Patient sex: M
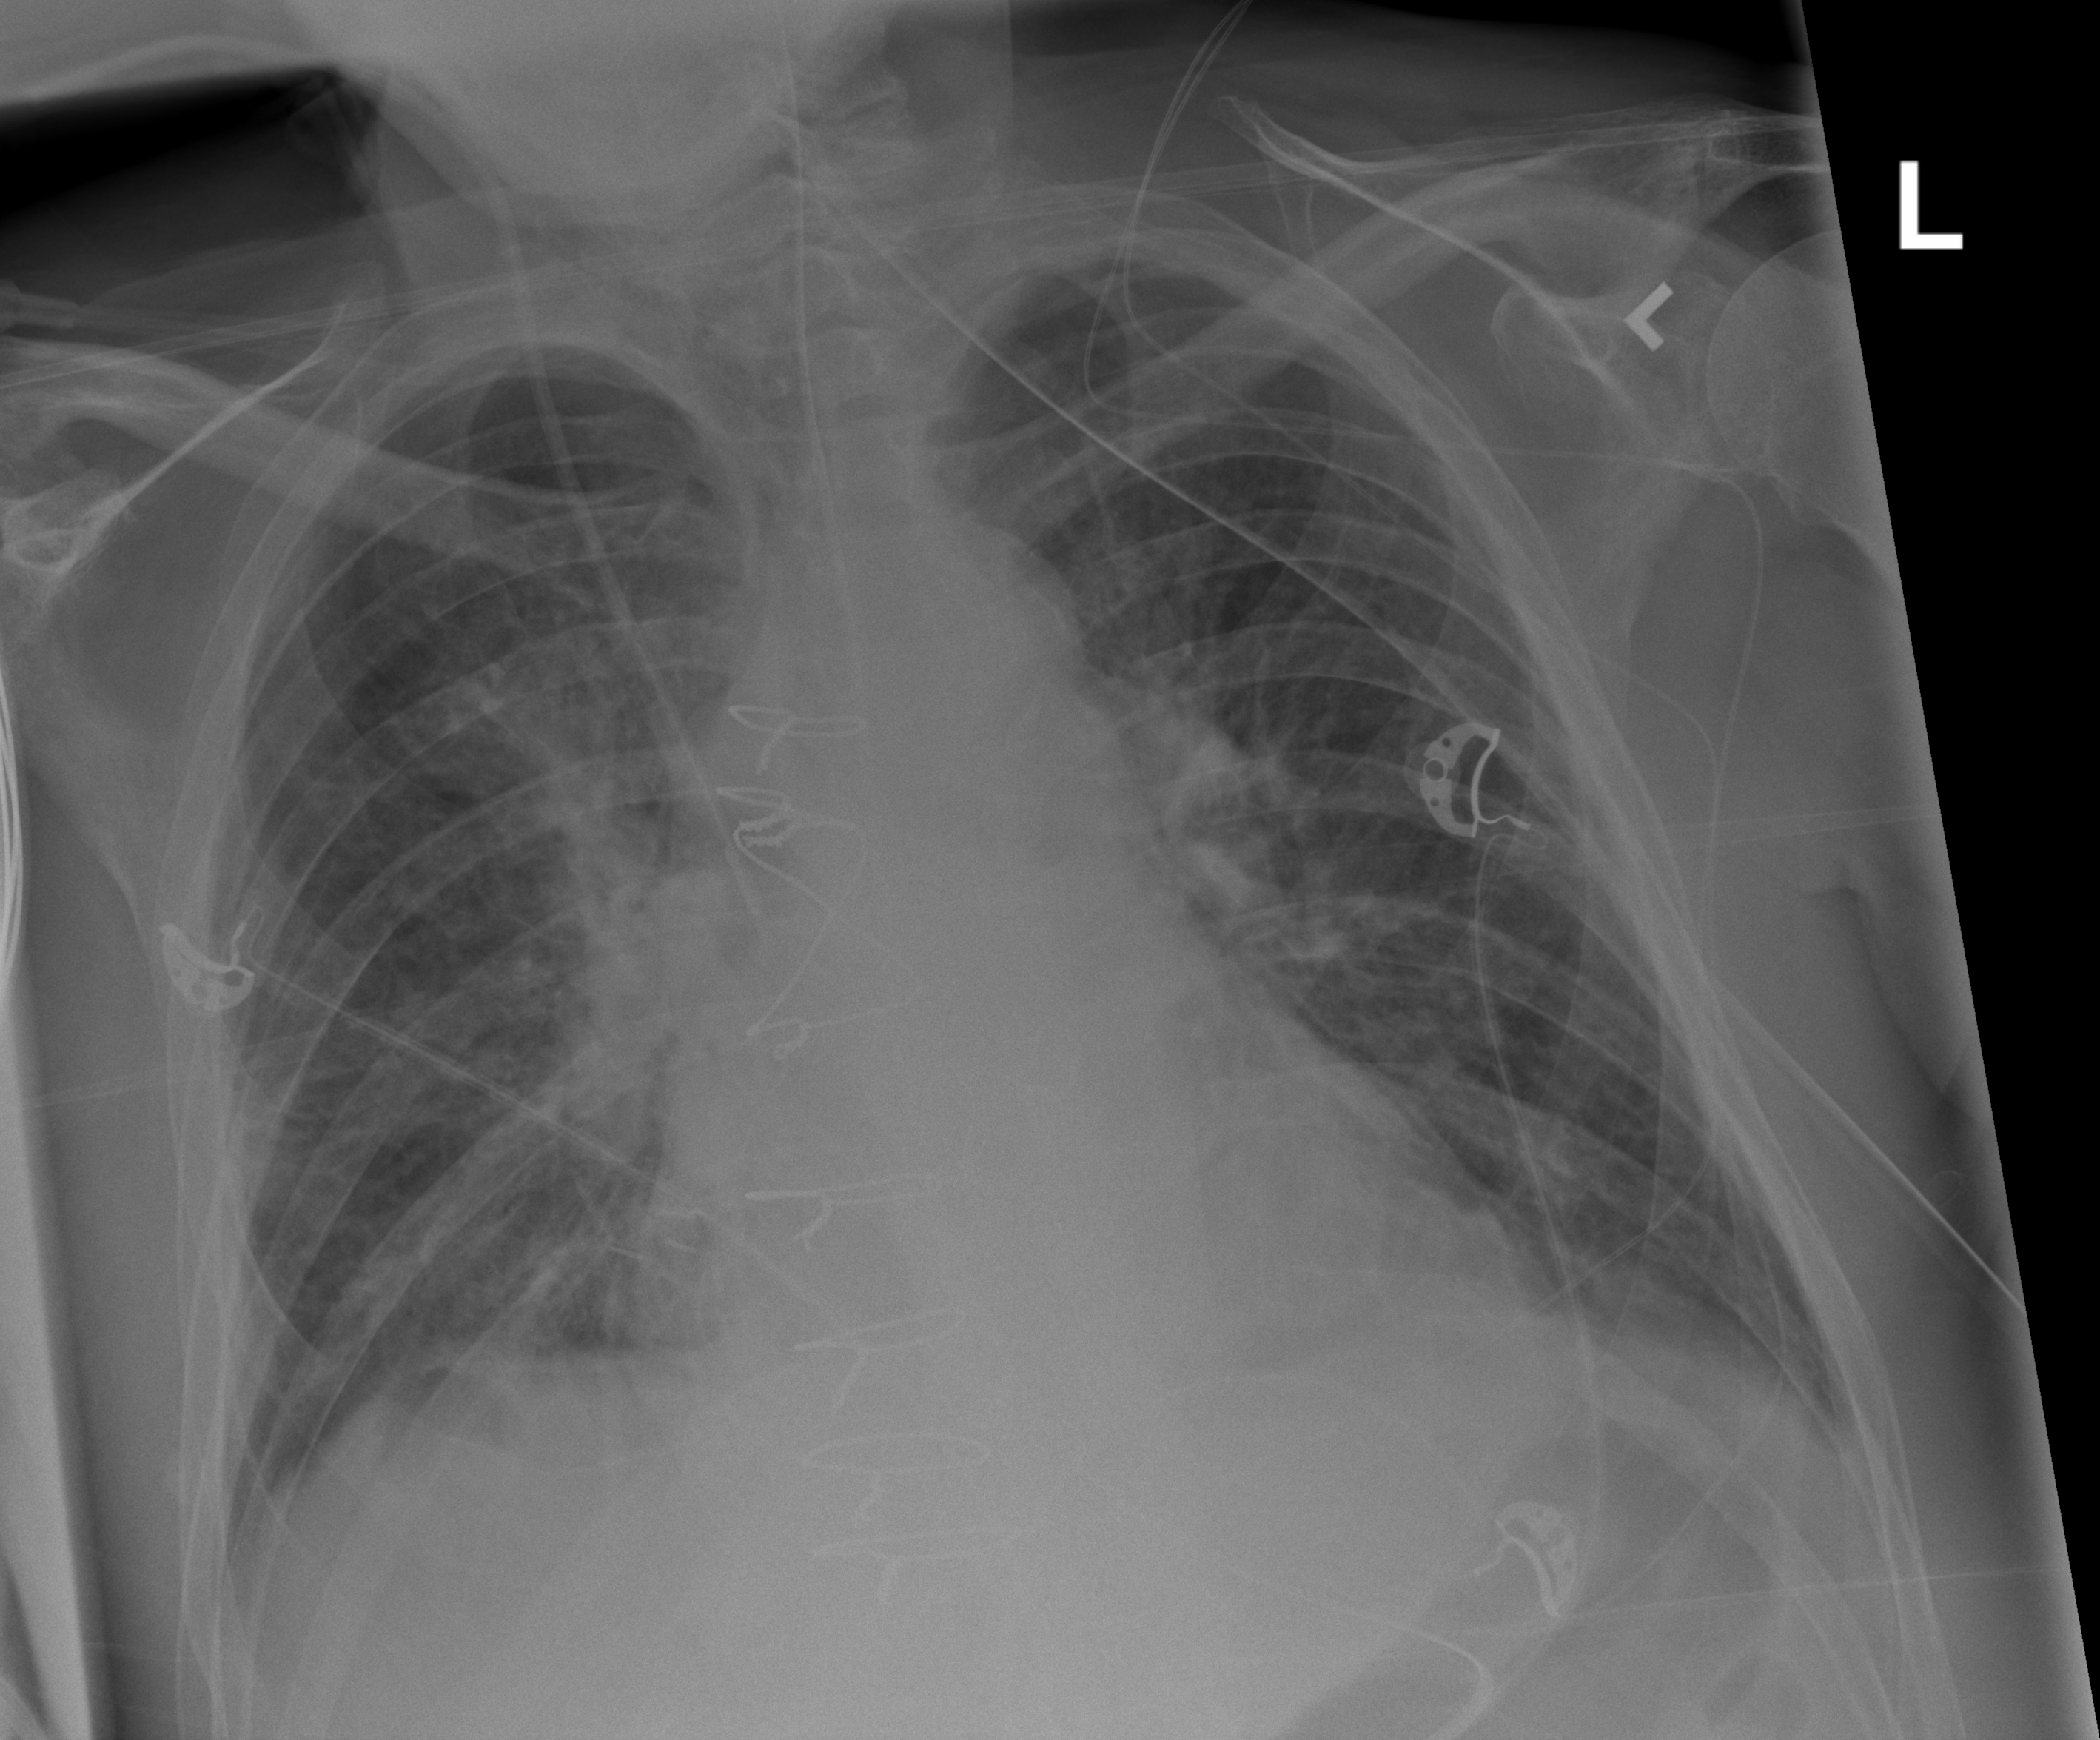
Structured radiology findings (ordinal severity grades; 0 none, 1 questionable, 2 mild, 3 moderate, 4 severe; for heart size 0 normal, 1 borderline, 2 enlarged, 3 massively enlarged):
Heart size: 1
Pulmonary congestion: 3
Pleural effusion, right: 2
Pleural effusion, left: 2
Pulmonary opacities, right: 2
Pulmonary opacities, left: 2
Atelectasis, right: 2
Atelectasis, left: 2